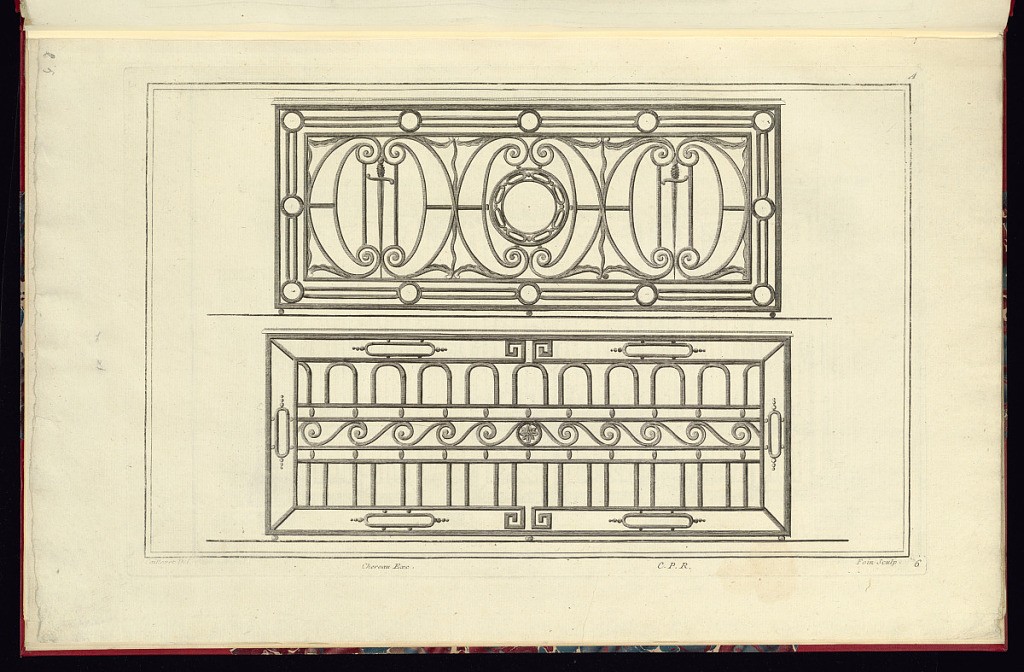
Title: Two Balcony Balustrade Designs
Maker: Caillouet, French, mid-18th century
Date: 1775–87
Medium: Engraving and etching on paper
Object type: Print
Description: Two balcony balustrade designs from an album of decorative ironwork. The designs feature scrolling, meander (Greek key), waves, and geometric shaped bands. The upper design features c-scrolls and daggers or swords. The lower design features a central running wave pattern with a rosette in the middle and meander (Greek key) patterns. The plate is signed and numbered.